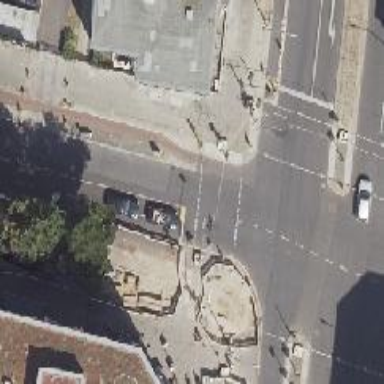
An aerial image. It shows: Footway crossing with traffic signals.